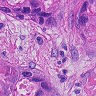
Metastatic tissue present: yes